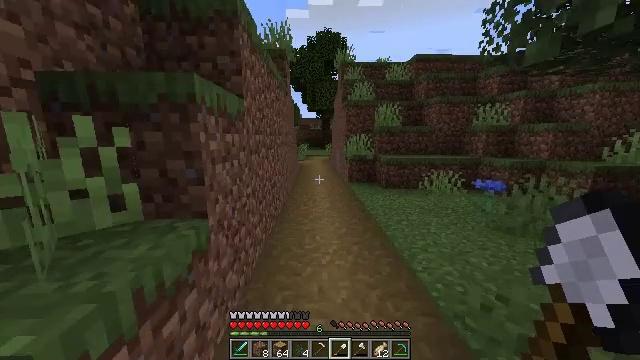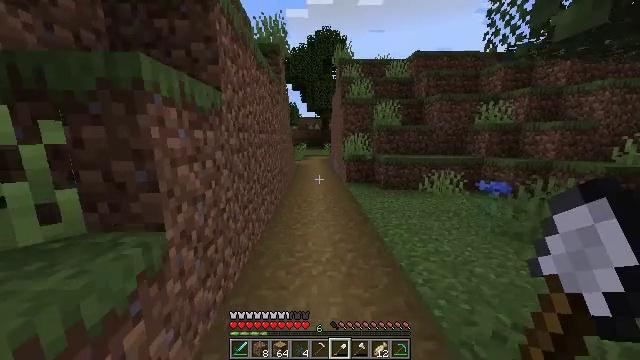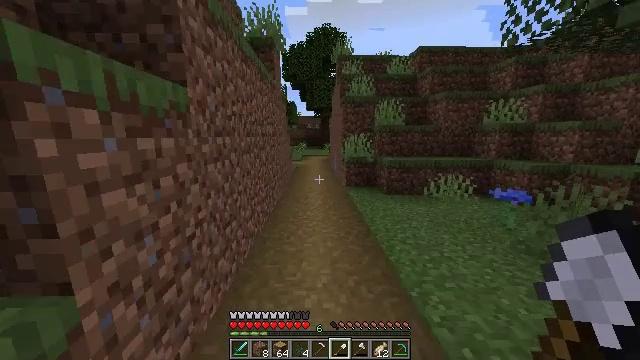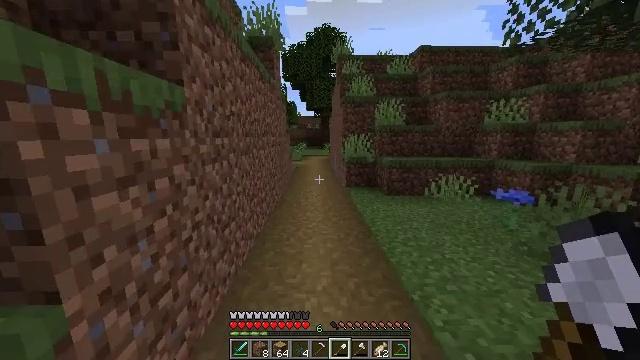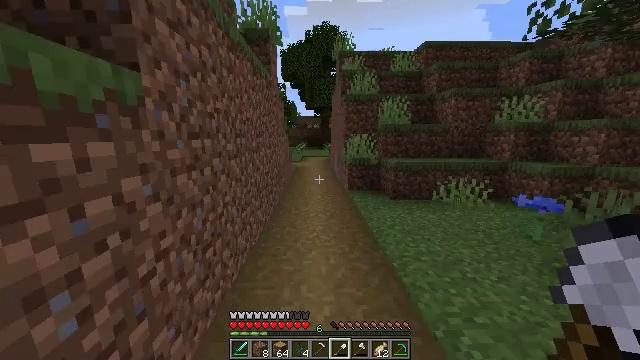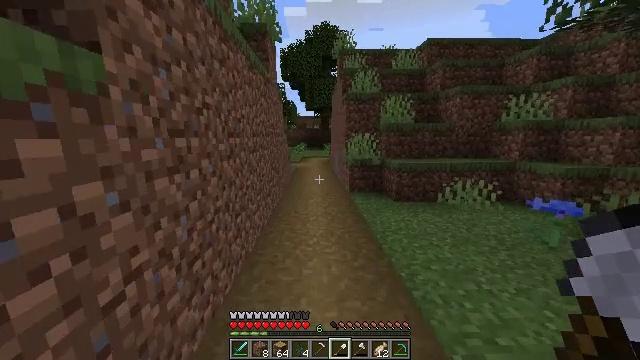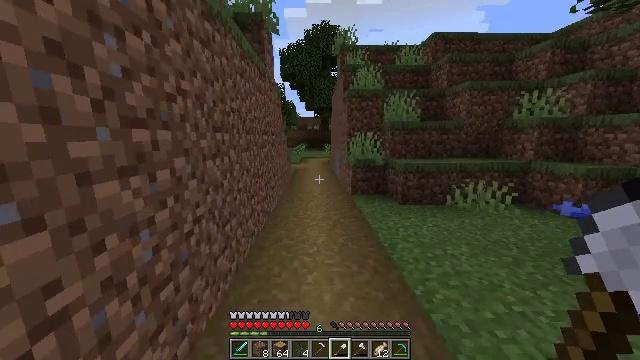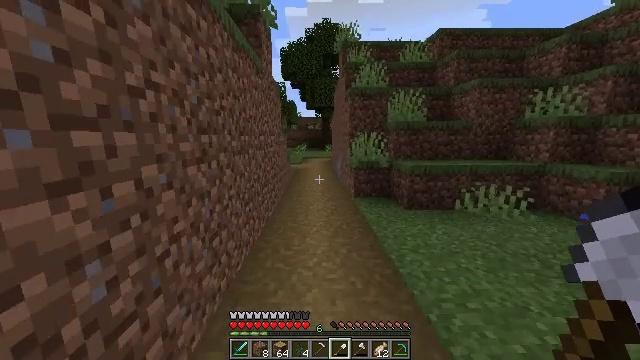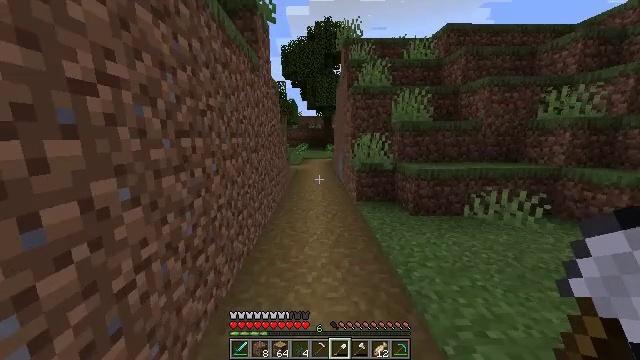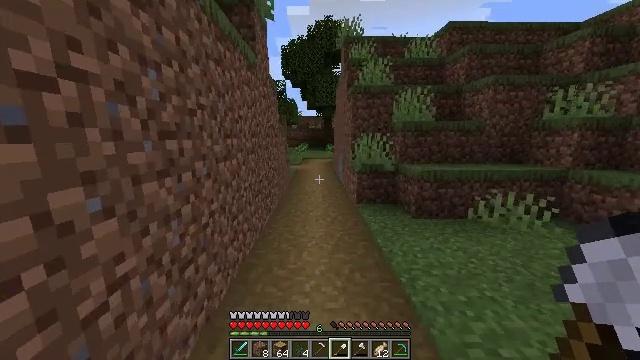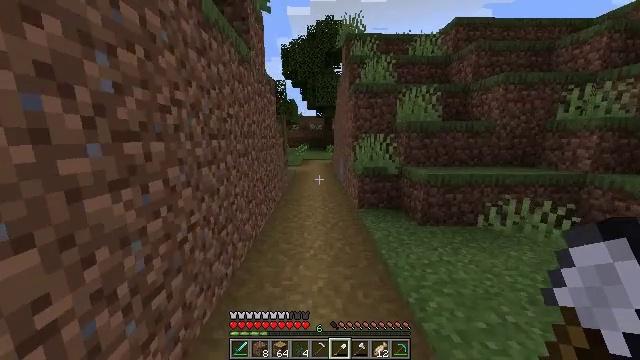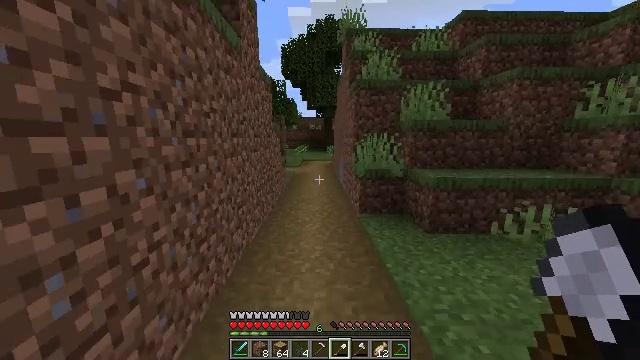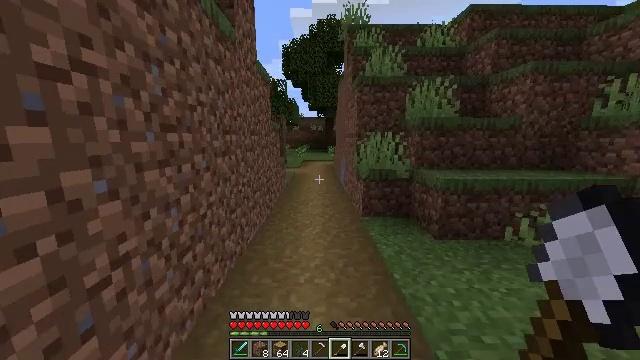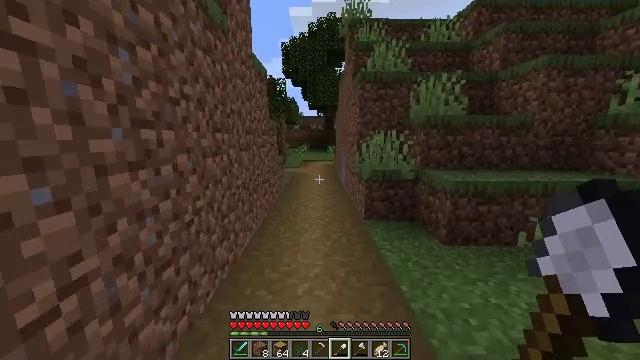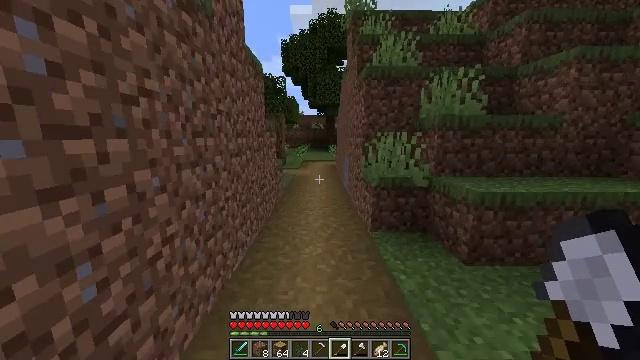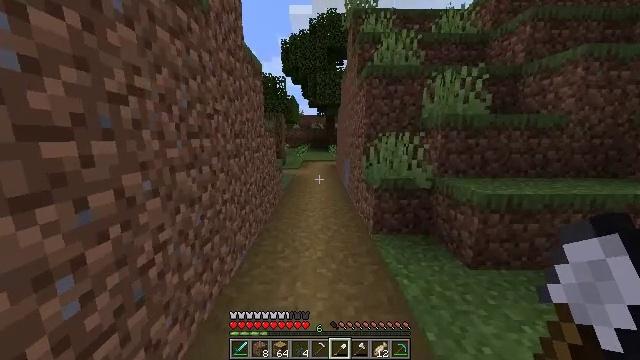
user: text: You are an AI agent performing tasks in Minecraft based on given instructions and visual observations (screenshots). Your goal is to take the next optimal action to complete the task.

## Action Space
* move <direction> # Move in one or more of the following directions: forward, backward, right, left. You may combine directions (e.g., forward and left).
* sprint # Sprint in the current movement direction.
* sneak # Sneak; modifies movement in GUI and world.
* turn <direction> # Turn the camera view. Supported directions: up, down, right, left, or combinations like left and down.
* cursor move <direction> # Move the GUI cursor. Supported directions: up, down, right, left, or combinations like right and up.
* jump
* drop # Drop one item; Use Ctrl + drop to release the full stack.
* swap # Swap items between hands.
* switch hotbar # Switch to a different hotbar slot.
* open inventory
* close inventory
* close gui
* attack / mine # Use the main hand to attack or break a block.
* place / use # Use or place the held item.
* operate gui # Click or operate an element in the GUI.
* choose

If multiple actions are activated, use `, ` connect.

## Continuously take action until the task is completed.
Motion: motion action
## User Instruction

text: Gather the birch sapling from the ground.
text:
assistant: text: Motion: move forward
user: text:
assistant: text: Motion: move forward
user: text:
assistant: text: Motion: move forward
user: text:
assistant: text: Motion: move forward
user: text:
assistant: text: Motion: move forward
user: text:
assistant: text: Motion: move forward
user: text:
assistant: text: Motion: move forward
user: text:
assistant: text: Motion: move forward
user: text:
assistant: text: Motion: move forward
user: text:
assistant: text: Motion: move forward
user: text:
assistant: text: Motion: move forward
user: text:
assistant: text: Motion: move forward
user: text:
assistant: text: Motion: move forward
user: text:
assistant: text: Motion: move forward
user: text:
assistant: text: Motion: move forward
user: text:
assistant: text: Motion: move forward, jump
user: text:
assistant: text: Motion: move forward, jump
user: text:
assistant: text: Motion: move forward, jump
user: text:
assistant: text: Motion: move forward, jump
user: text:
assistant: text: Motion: move forward, jump
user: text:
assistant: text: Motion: move forward
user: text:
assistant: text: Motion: move forward
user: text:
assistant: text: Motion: move forward
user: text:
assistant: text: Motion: move forward
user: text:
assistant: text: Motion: move forward
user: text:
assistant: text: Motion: move forward, jump
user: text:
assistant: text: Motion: move forward, jump
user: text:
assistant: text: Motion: move forward, jump
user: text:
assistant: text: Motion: move forward, jump
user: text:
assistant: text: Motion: move forward, jump